Field crop: maize
Growth stage: 1
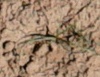
Species: lolium